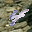
Label: 4